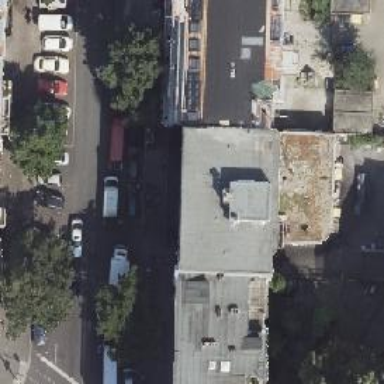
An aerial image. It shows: Restaurant.